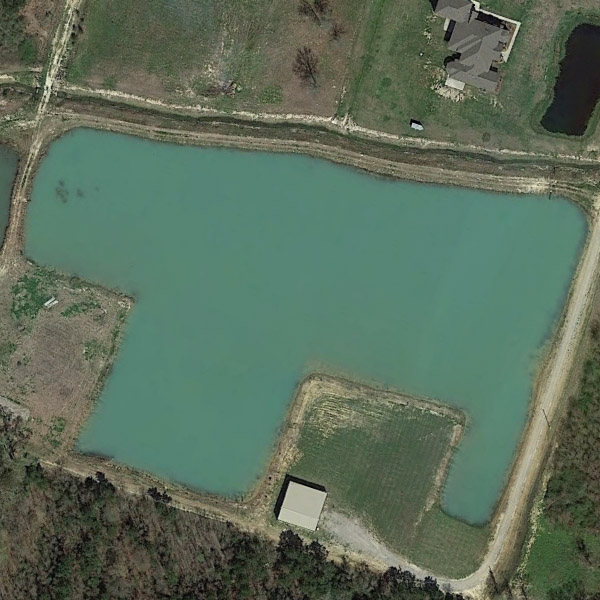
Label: Pond